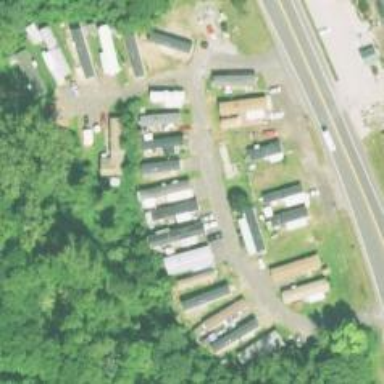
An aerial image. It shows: Residential area known as trailer park.